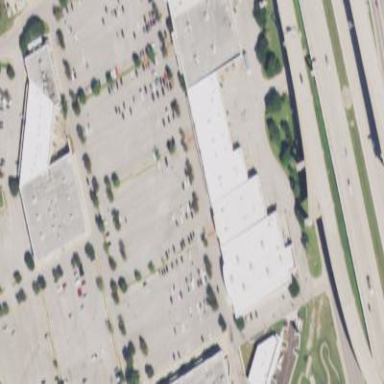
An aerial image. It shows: Retail building.